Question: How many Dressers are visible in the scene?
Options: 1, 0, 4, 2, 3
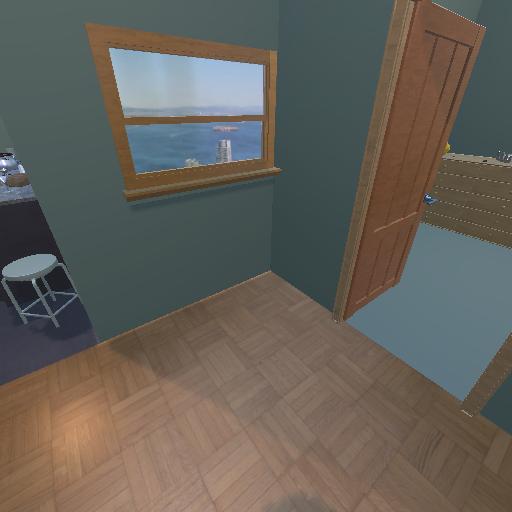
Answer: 1